Interaction volume radius: 10 \u00c5
Interaction volume height: 20 \u00c5
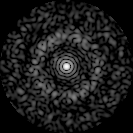
Disorder parameter: 0.8276